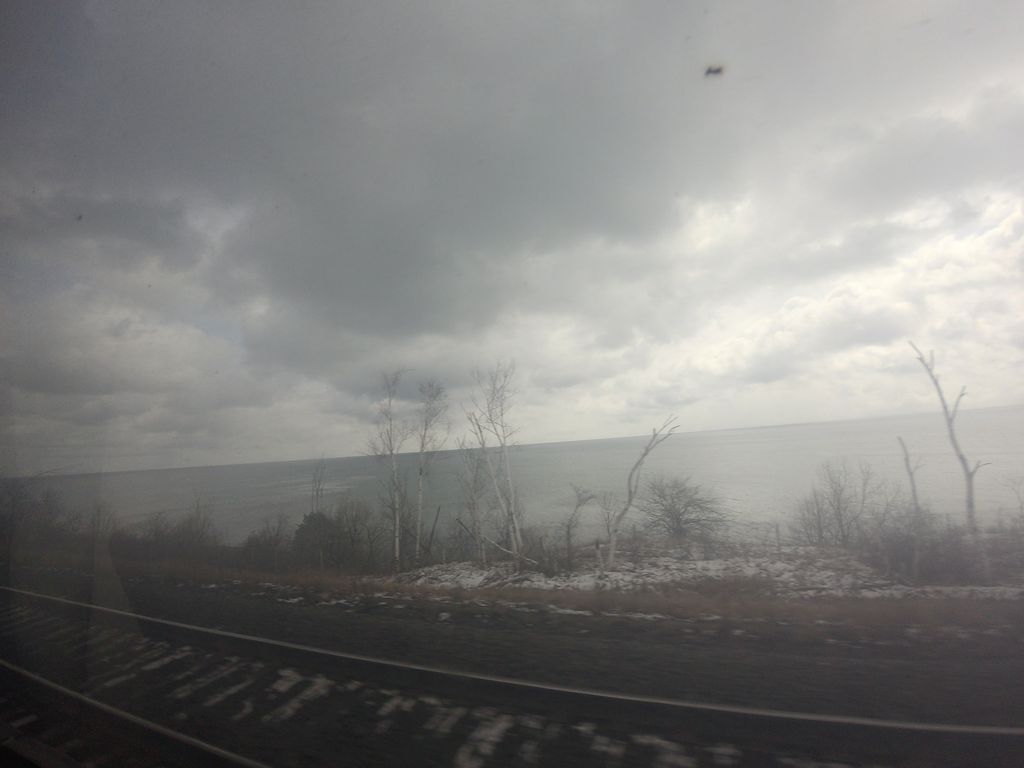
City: toronto